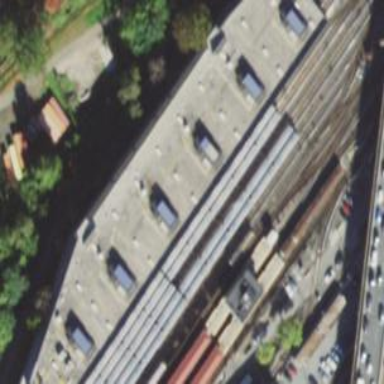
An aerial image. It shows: Railway service station.